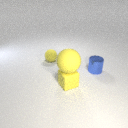
small blue metal cylinder to the right of small yellow rubber cube